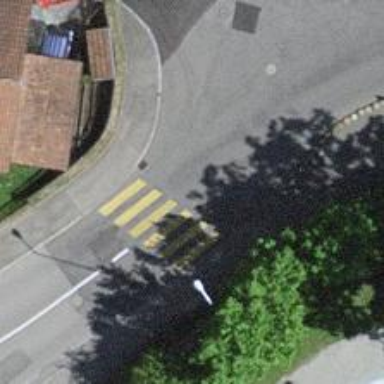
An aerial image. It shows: Zebra crossing on the road.